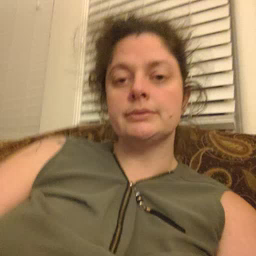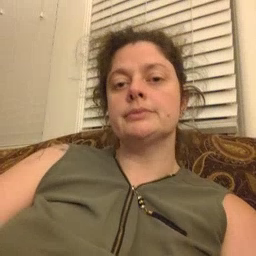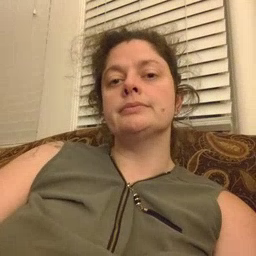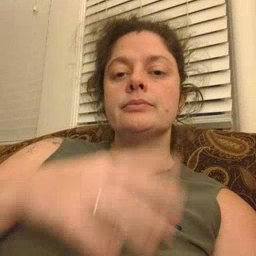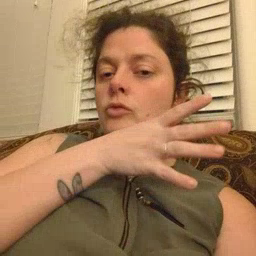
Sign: farm